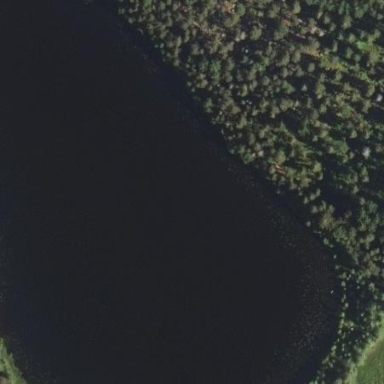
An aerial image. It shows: Beautiful lake surrounded by nature.